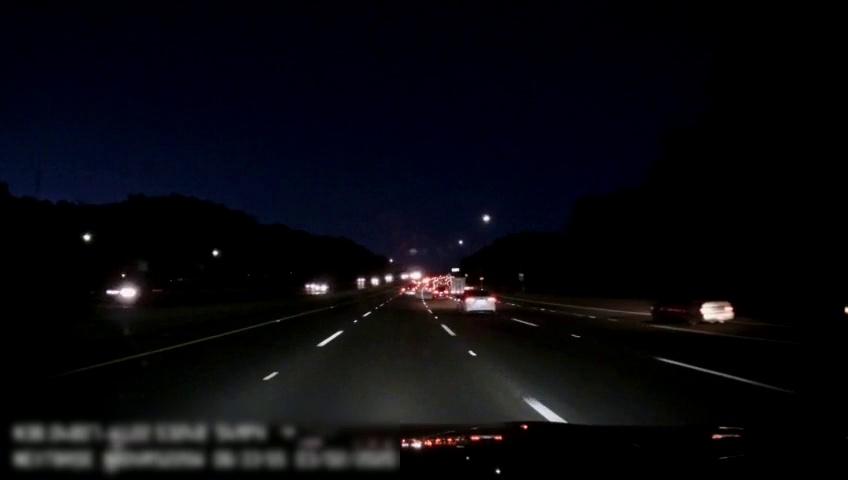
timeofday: Night
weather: Other
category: Drivable Space
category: Vehicles | Car
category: Vehicles | Car
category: Vehicles | Other LV
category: Vehicles | Car
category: Vehicles | SUV
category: Vehicles | Car
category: Vehicles | Car
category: Lanes | Alternate Lane
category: Lanes | Current Lane
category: Lanes | Current Lane
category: Lanes | Alternate Lane
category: Lanes | Alternate Lane
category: Lanes | Alternate Lane